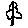
Label: tree